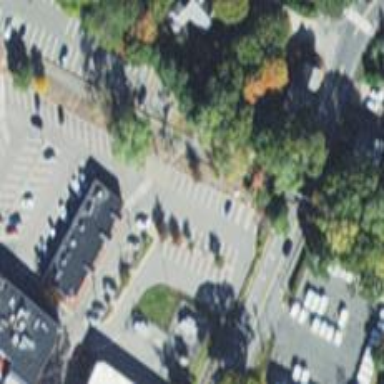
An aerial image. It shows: Marked crossing on footway.